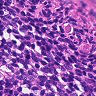
Metastatic tissue present: no